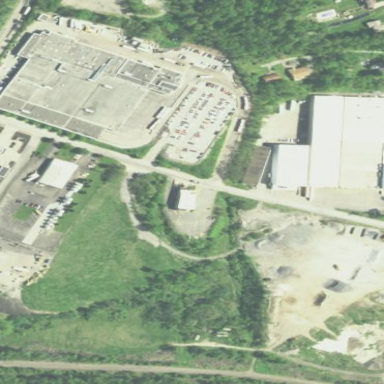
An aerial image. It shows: Industrial area designated as depot.